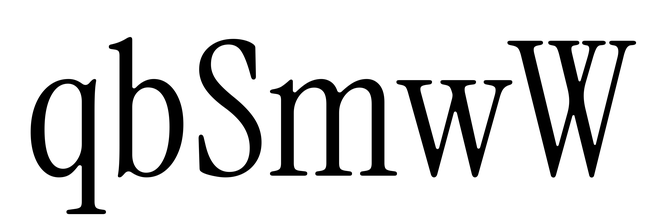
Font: InstrumentSerif-Regular